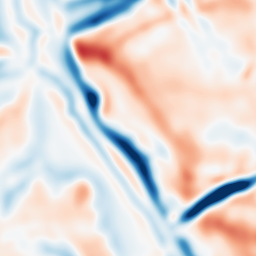
Category: multiscale
Decomposition family: dog
Decomposition parameters: sigma_low: 5
sigma_high: 10
Upsampling method: sinc_blackman
Upsampling parameters: scale: 2
kernel_size: 8
Upsampling scale: 2